Contrast-enhanced CT slice 94 of 150
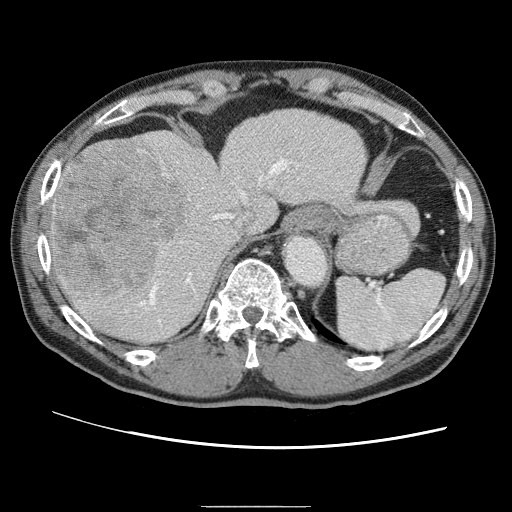
Segmented voxel counts for this case:
Liver: 1092096 voxels
Tumor mass: 568921 voxels
Portal vein: 22385 voxels
Abdominal aorta: 23366 voxels